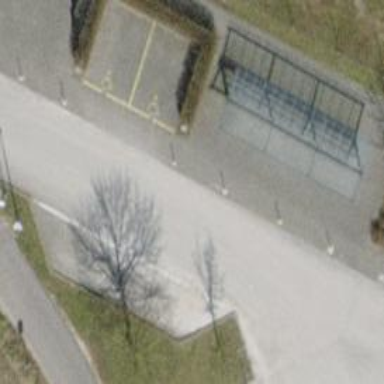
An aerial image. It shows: Unmarked crossing with traffic calming table on the road.